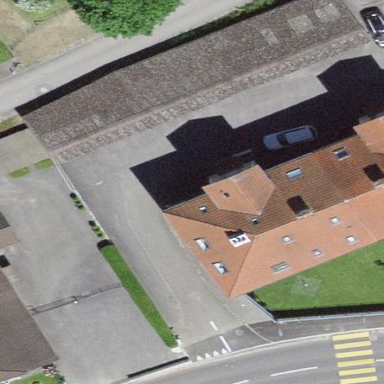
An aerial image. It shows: Residential building.